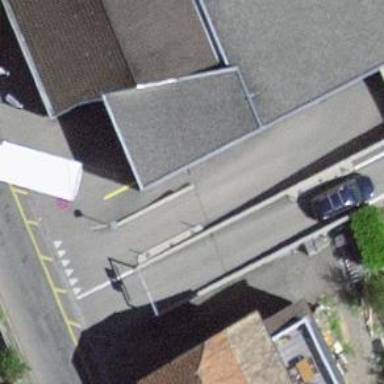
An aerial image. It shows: Lift gate barrier.